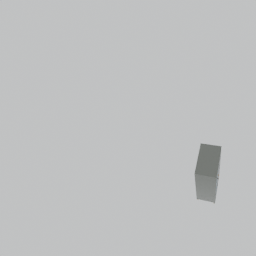
Label: furniture